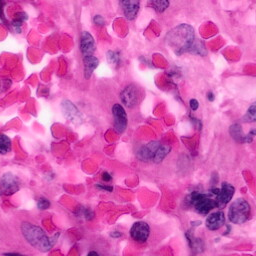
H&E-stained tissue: Pancreatic